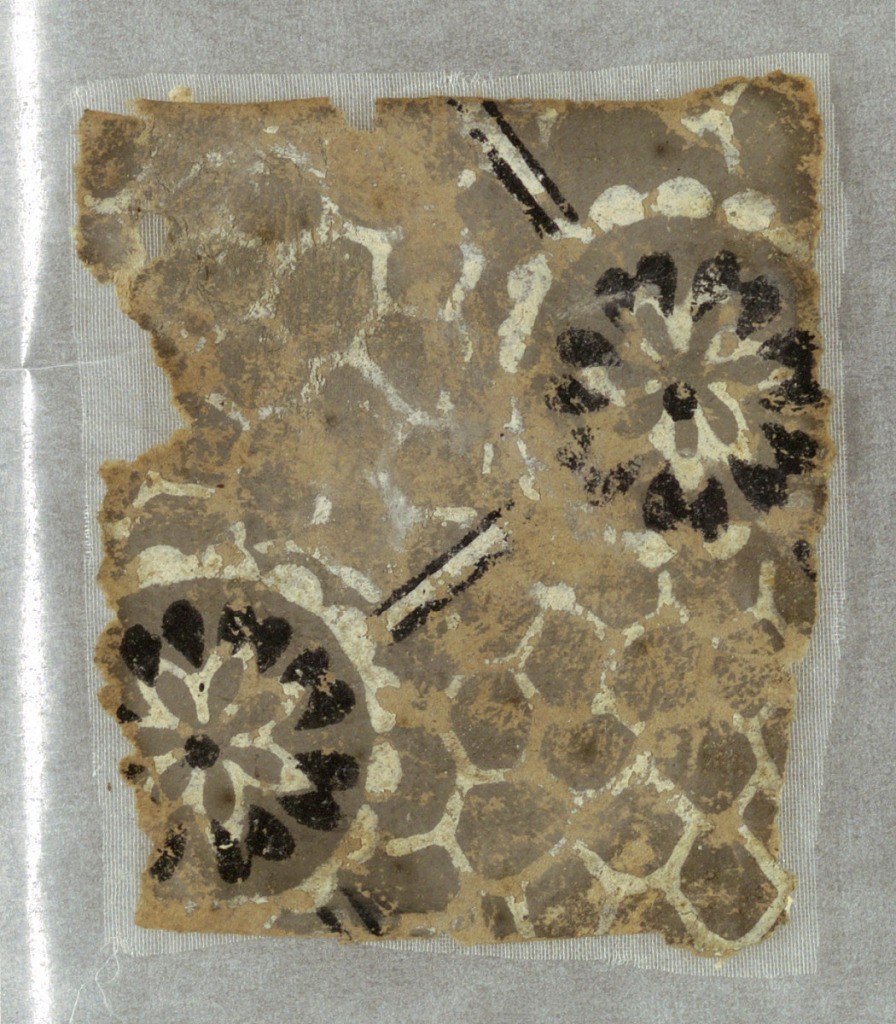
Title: Sidewall - fragment
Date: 1795–1805
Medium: Block-printed on handmade paper
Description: Rosettes linked by lines forming diamonds, which are filled with irregular honeycomb pattern. Black and white printed on a gray ground.